Question: I know this is stupid but I'm really unsure about the answer. I don't know the root name of my computer.
I'm setting public and private key pair to log in a machine as this <URL>. It has this line:
> Click Connection > Data in the left-hand navigation pane and .
My C:\ folder path is like: "C:\Users\USER", and the name of the computer is Tet. My public key has a line of 'USER@Tet'.
Is my root name is "USER" ? Or where can I see it?
Please help me out. Thank you in advance!

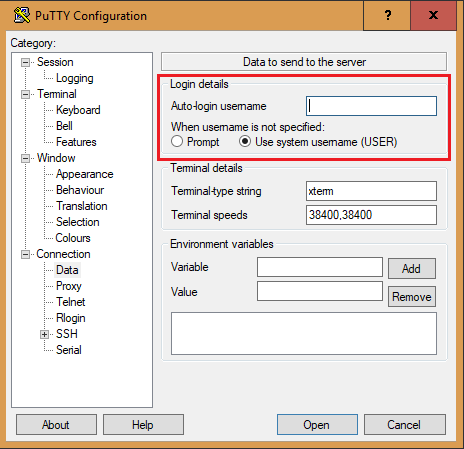
Answer: It's asking to set auto login for the computer you are connecting to (presumably a Linux machine with root login access) not the computer you're connecting from (the Windows machine).